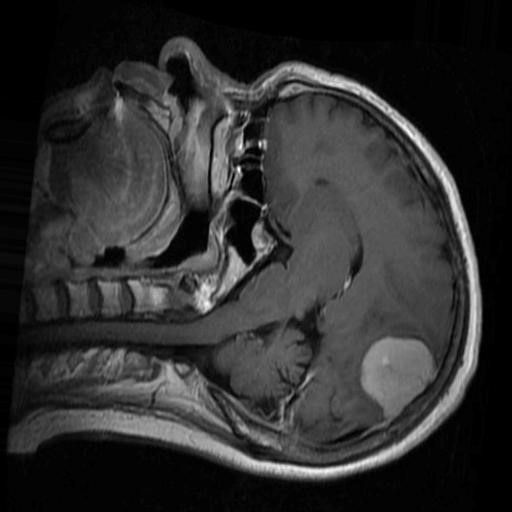
Label: brain_menin